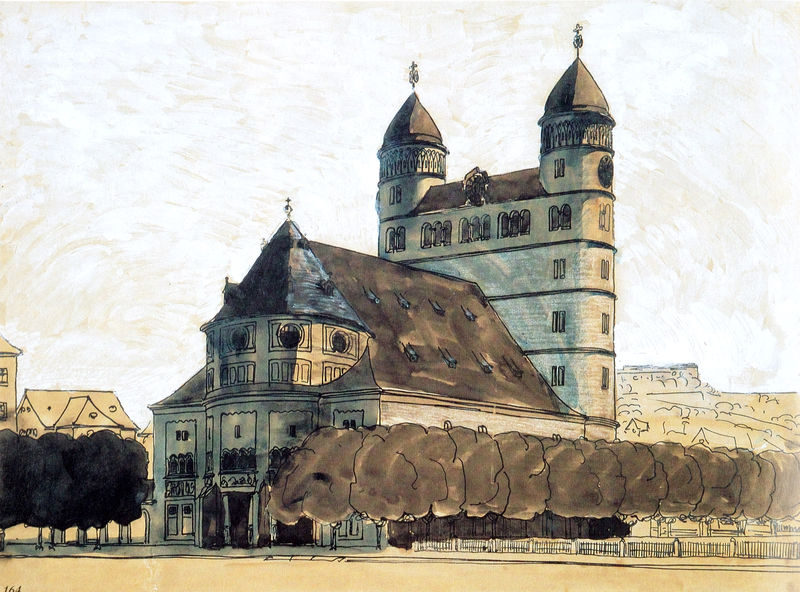
Titel: Garnisonkirche in Ulm (Wettbewerbsentwurf - Perspektive)
Künstler: Theodor Fischer
Standort: München
Institution: Architektursammlung der Technischen Universität
Schlagwörter: baum, berg, blau, himmel, laub, schatten, weiß, wolken, aquarell, bäume, ocker, stadt, braun, fenster, grau, licht, skizze, straße, säulen, tür, zeichnung, dach, gebäude, haus, weg, zaun, beige, architektur, häuser, hügel, brücke, kirche, turm, wellen, papier, umrisse, ansicht, fassade, italien, hang, dorf, dächer, allee, baumreihe, grafik, graphik, monochrom, backstein, zäune, platz, rundbogen, jugendstil, tor, laviert, tusche, wasserfarben, arkade, gehsteig, kloster, kreuz, türme, dom, gauben, symmetrisch, druck, druckgraphik, koloriert, hauben, entwurf, münster, kathedrale, langhaus, portal, kreuze, portale, obergaden, schloß, apsis, romanik, chor, doppelturm, historismus, bau, osten, basilika, krypta, westwerk, aquarelliert, eklektizismus, absiss, doppelturmfassade, quarell, ulm, abside, katholizismus, gehöht, aussenbau, schrägsicht, wehrcharakter, westhaus, kirchplatz, arhcitektur, colloriert, 164